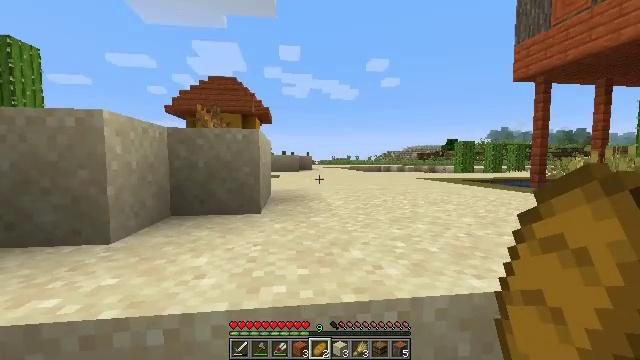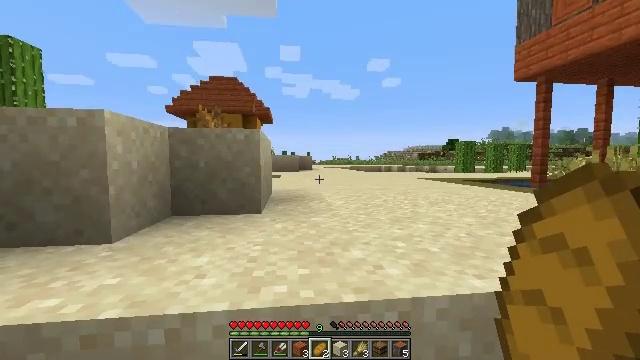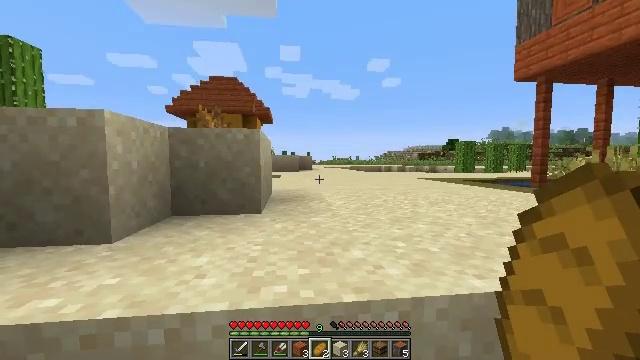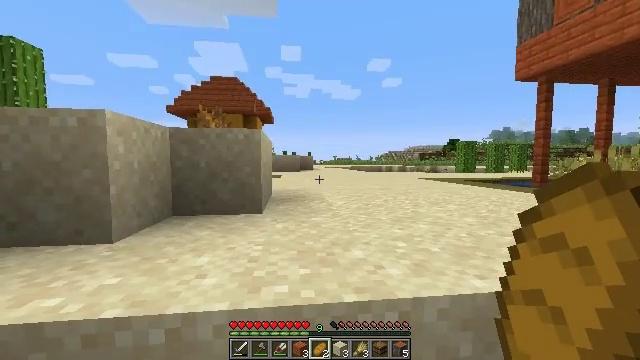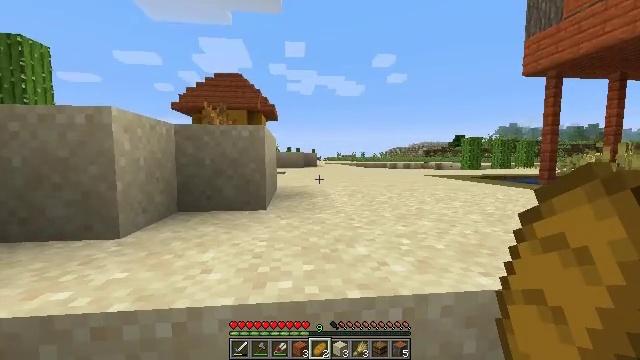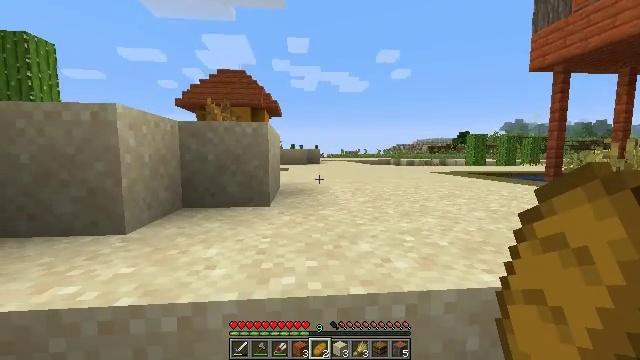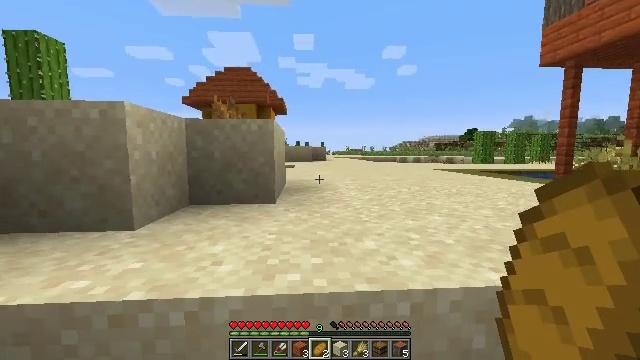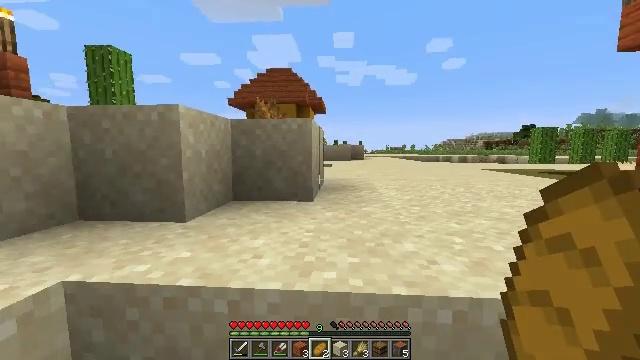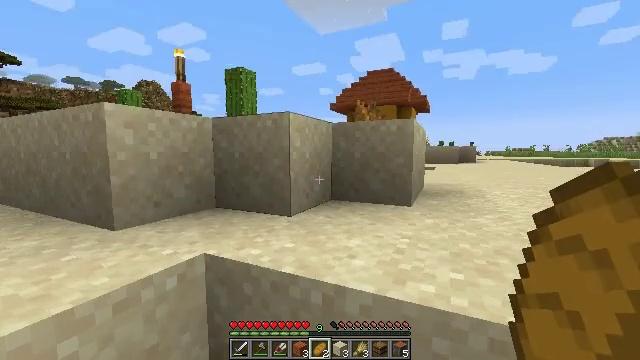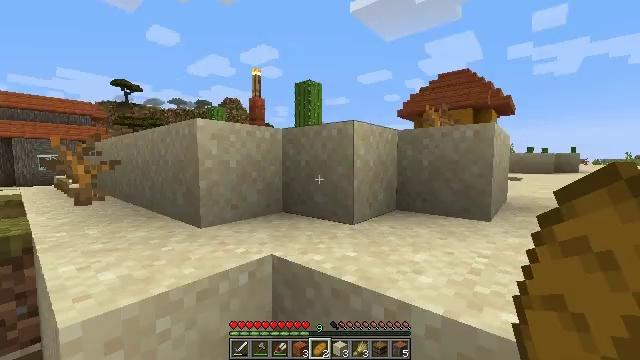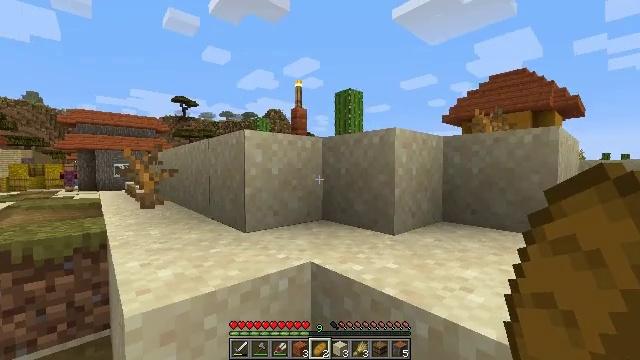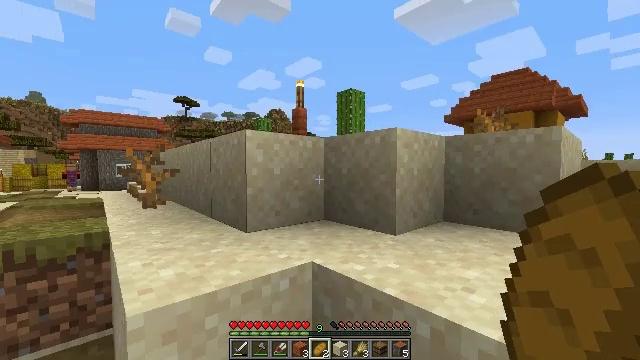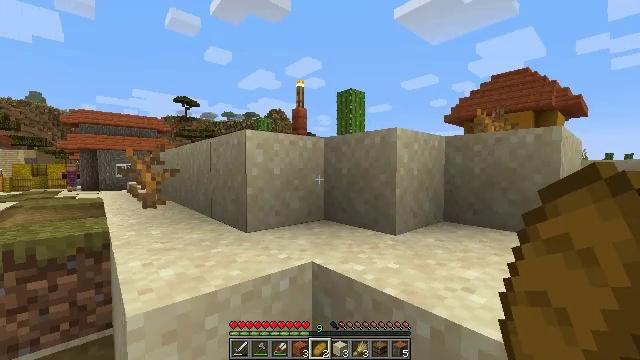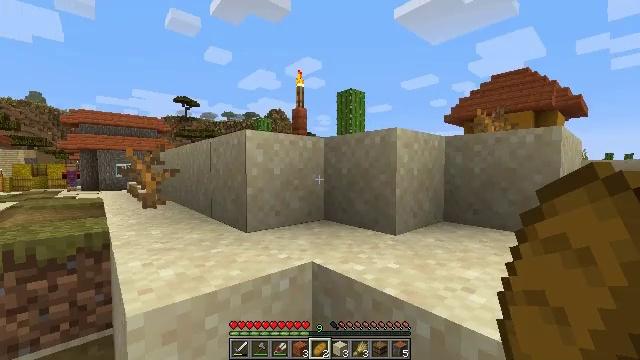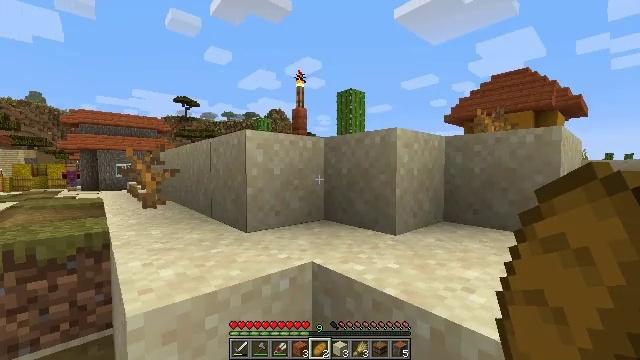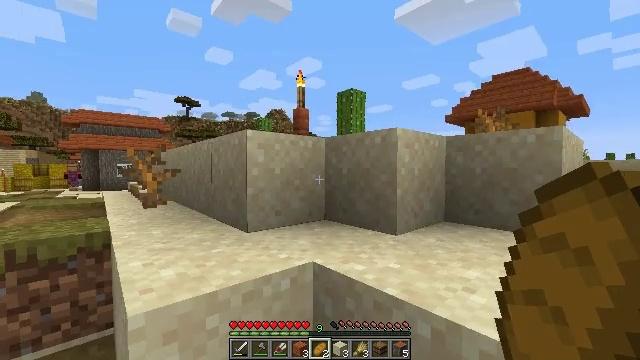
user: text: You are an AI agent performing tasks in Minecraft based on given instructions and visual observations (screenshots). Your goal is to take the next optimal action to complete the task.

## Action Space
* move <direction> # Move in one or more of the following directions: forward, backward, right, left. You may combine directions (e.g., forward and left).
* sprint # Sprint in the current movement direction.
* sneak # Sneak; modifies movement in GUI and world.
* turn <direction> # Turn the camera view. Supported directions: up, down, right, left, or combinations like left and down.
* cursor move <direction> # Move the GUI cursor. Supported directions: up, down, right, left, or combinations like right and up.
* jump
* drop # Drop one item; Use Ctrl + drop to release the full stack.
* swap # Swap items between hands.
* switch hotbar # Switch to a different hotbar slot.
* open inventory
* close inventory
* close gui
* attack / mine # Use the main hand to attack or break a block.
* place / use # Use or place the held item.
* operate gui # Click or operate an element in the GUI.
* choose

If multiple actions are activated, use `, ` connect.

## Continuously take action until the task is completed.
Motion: motion action
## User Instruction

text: Drop a bread.
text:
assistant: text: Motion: no_op
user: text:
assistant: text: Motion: no_op
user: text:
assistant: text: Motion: no_op
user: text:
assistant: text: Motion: no_op
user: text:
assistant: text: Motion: no_op
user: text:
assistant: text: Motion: turn left
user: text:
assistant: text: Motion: turn left
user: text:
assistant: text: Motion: turn left
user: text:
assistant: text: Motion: turn left and up
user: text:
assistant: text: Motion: turn left and up
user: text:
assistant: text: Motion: no_op
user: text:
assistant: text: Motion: no_op
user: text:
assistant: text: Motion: no_op
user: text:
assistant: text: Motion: no_op
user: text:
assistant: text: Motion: no_op
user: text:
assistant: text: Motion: no_op
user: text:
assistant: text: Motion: no_op
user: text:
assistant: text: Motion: jump
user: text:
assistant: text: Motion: jump
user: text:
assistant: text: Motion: move forward, jump
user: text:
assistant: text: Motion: move forward, jump
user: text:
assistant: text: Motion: move forward, jump
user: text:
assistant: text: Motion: move forward, jump
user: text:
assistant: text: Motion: move forward, jump
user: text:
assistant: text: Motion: move forward, jump
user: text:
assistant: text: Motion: move forward, jump
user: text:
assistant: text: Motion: move forward, jump
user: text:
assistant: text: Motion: move forward, jump
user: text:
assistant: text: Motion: move forward, jump
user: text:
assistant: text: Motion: move forward, jump